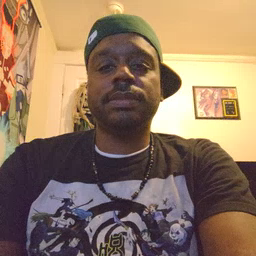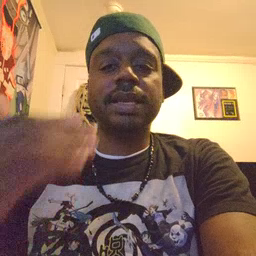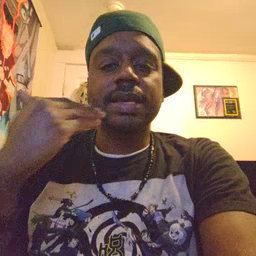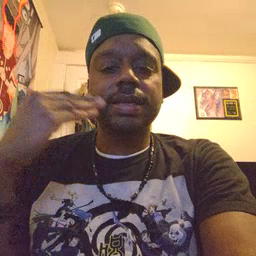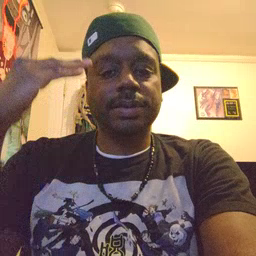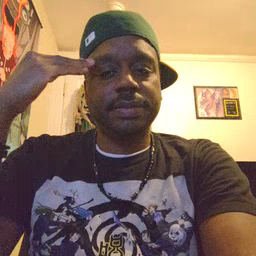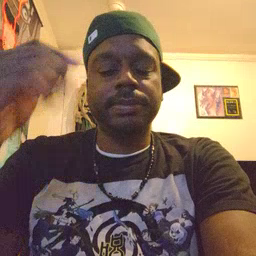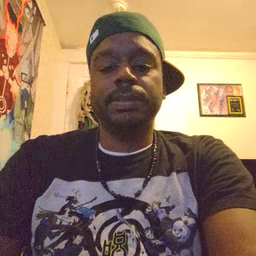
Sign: head